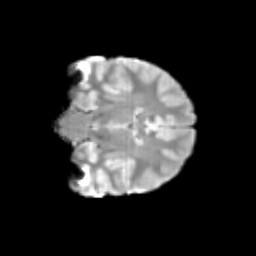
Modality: T2w
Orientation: coronal
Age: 11
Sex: male
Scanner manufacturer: siemens
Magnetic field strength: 3 T
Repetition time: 3.8 s
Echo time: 0.07 s